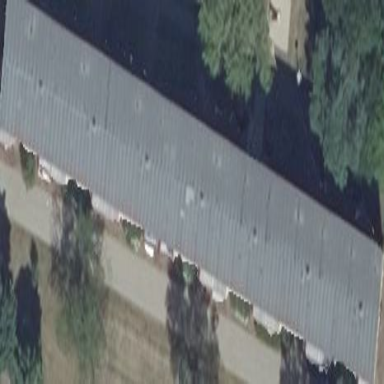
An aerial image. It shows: Gabled-roof apartment building with gray tar paper roof. The building is wheat-colored and the roof is oriented along the building.